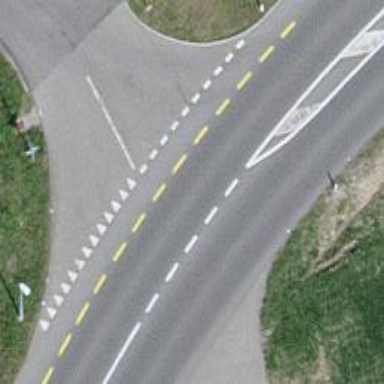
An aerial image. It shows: Road with "give way" sign.